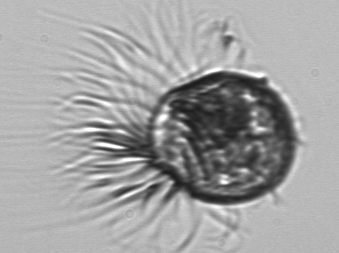
Label: Pelagostrobilidium